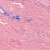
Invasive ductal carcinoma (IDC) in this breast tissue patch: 0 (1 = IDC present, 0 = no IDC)